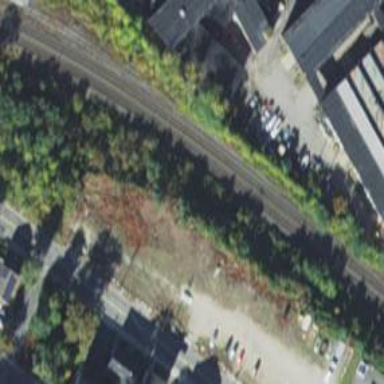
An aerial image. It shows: Disused railway.